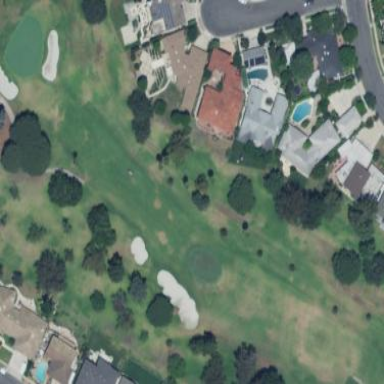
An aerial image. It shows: Golf tee.